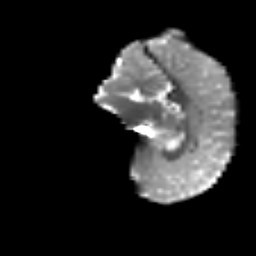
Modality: T2w
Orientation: sagittal
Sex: female
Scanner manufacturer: siemens
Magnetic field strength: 3 T
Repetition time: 5 s
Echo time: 0.071 s